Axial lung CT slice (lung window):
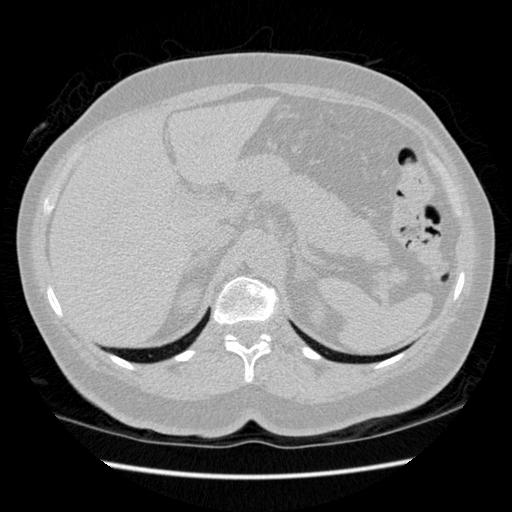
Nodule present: no